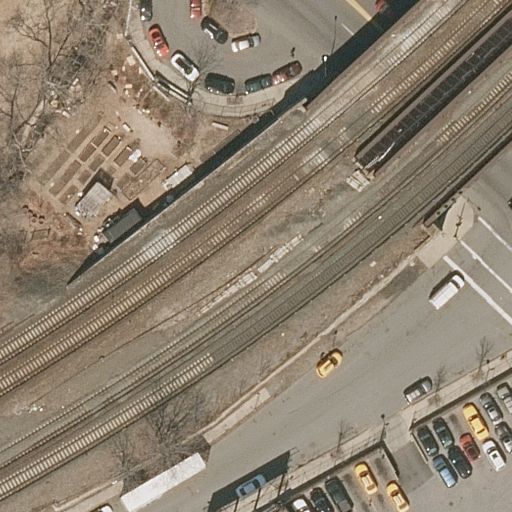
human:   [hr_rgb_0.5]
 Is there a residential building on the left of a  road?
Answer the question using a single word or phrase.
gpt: yes

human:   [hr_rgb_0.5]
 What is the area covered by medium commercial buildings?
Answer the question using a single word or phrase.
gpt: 0m2

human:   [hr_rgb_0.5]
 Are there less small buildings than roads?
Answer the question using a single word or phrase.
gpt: yes

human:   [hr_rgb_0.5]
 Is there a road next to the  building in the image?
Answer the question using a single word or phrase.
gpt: yes

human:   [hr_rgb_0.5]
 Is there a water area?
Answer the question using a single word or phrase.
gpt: no

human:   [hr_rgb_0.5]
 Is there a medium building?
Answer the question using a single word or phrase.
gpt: no

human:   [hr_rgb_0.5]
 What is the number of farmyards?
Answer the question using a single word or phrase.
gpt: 0

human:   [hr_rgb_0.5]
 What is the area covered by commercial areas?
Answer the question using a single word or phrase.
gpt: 0m2

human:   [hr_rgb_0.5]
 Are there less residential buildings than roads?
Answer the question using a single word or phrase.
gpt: yes

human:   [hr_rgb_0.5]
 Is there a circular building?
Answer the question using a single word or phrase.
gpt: no

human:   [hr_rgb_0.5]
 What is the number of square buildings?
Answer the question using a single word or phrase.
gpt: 0

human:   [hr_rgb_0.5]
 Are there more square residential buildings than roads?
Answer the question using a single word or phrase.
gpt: no

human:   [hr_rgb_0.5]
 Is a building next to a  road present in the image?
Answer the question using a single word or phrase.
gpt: yes

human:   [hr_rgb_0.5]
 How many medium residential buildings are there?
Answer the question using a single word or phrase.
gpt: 0

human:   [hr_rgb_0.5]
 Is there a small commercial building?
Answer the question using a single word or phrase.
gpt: no

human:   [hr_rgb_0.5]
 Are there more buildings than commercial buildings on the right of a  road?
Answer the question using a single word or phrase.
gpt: yes

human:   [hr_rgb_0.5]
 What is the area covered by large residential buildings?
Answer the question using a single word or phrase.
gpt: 0m2

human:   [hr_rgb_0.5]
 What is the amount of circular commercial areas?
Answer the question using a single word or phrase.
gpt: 0

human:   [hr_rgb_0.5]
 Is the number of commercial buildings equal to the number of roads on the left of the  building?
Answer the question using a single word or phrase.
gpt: yes

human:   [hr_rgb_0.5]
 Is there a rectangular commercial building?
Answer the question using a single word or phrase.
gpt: no

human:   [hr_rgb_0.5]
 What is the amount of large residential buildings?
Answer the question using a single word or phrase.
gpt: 0

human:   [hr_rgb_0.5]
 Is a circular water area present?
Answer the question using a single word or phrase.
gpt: no

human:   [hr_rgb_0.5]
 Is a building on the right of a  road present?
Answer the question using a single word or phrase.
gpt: no

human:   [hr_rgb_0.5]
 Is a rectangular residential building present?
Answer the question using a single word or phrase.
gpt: yes

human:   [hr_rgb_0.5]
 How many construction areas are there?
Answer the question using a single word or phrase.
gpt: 0

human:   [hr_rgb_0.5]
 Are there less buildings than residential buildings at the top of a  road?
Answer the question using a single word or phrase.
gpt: no

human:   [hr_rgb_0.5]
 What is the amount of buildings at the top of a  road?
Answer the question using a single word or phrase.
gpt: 0

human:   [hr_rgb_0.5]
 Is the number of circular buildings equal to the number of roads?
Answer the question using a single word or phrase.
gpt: no

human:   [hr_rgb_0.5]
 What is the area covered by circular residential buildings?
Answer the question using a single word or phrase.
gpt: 0m2

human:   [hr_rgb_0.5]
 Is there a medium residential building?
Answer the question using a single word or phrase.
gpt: no

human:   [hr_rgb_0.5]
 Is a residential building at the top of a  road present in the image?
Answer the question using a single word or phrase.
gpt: no

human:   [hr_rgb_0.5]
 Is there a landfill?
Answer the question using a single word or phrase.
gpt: no

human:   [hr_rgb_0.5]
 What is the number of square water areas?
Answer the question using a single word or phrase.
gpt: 0

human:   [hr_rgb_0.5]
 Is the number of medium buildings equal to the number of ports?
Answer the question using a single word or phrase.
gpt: yes

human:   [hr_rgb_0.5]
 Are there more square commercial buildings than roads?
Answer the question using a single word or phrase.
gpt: no

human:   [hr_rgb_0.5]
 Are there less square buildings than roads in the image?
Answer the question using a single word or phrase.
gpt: yes